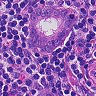
Metastatic tissue present: yes